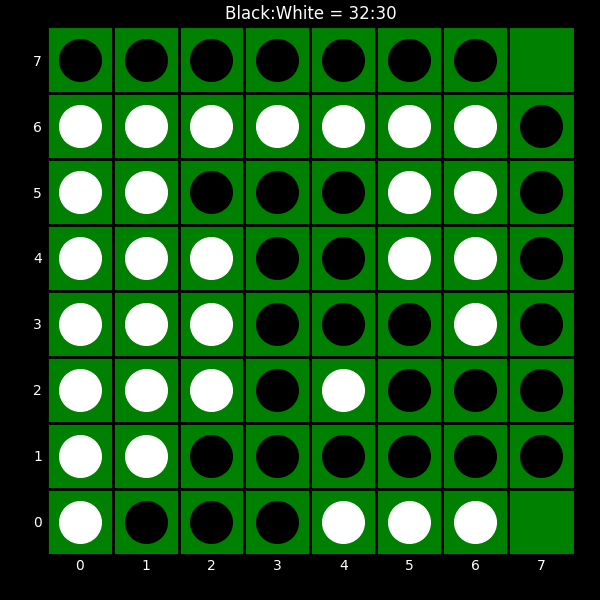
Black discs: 32
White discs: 30